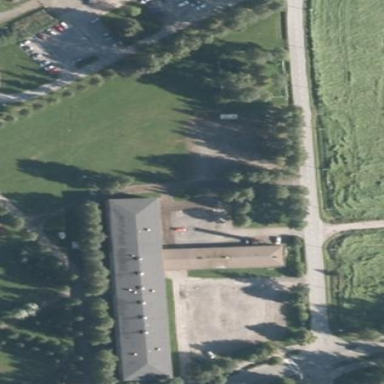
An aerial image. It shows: School building.